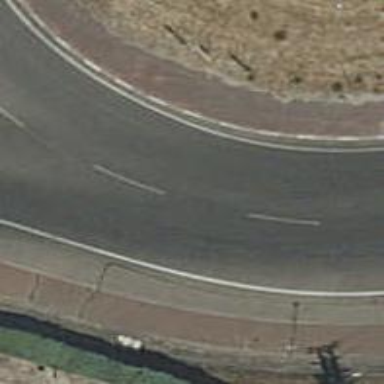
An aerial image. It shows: Roundabout on trunk highway.